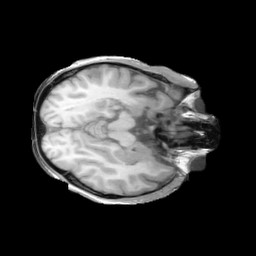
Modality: T1w
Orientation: axial
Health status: ill
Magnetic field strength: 3 T